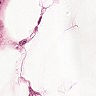
Metastatic tissue present: yes